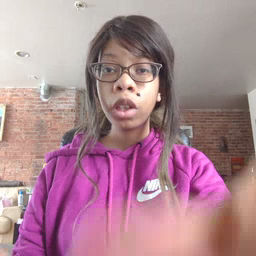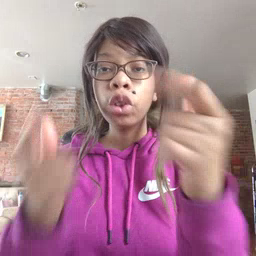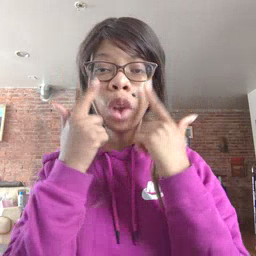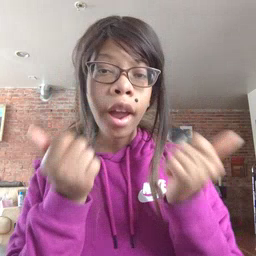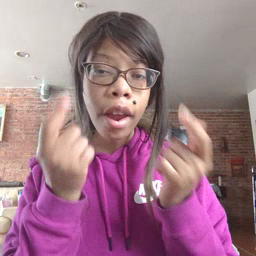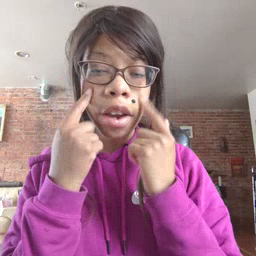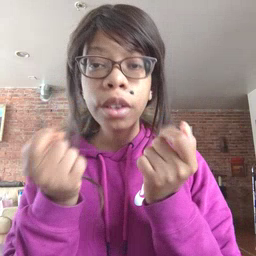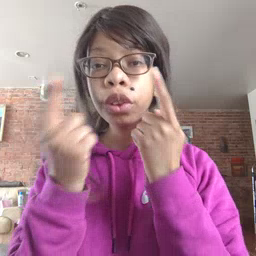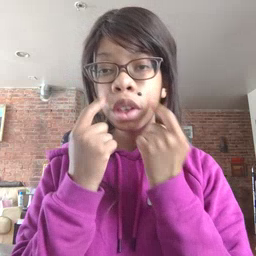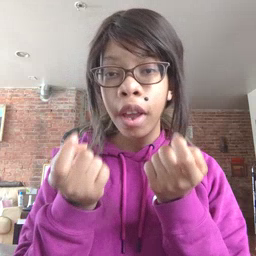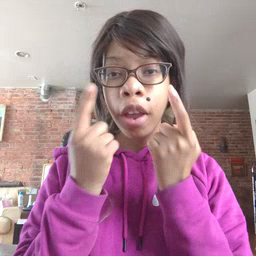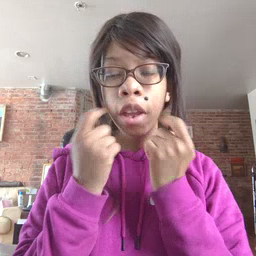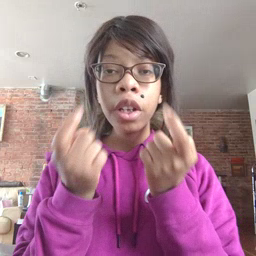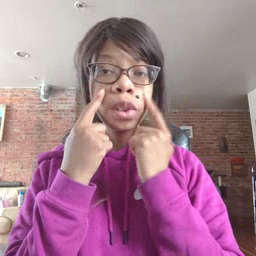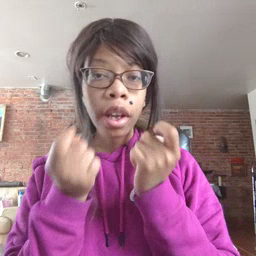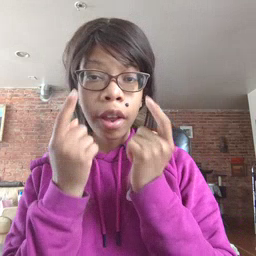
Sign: cry